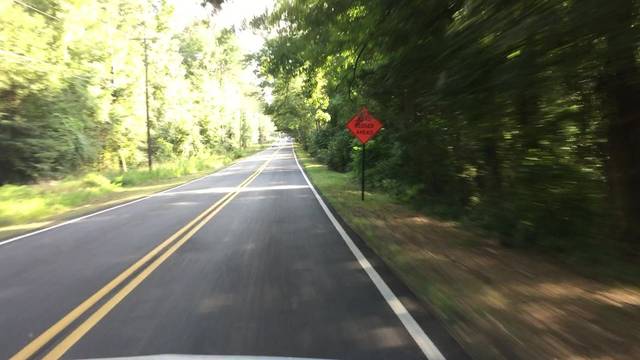
Region: United States
Coordinates: 33.67, -84.117